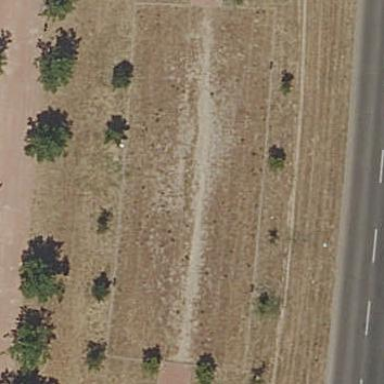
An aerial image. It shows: Pedestrian road.